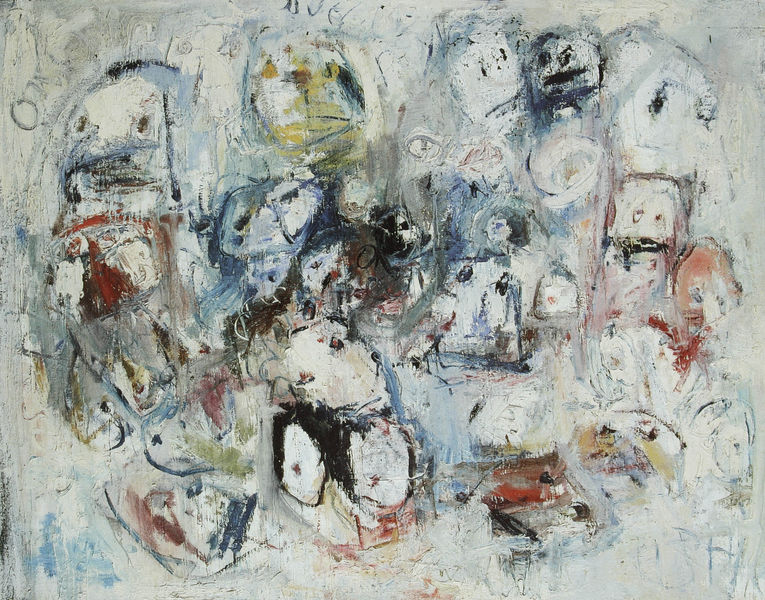
Titel: Köpfe
Künstler: Helmut Sturm
Standort: München
Institution: (Privatbesitz)
Schlagwörter: blau, gruppe, kopf, körper, aquarell, frauen, gelb, menschen, ocker, frau, köpfe, mund, nase, schwarz, weiss, rot, leute, gesichter, augen, gesicht, öl, kreis, moderne, abstrakt, farben, flächen, modern, farbe, ölgemälde, duktus, striche, abstraktion, maske, eckig, wirbel, viele, durcheinander, strich, kreise, leinwand, pinsel, zahl, pinselführung, abstarkt, masken, gespenster, große gruppe, musnd